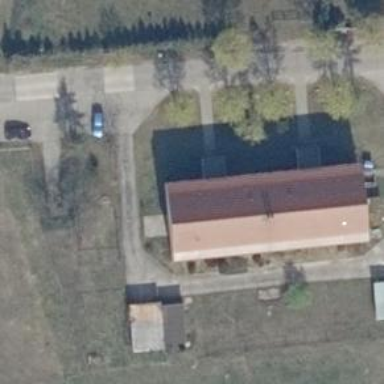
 which also serves as trail riding station."